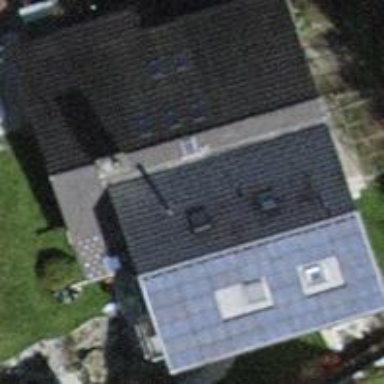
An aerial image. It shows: Building with tiled roof.